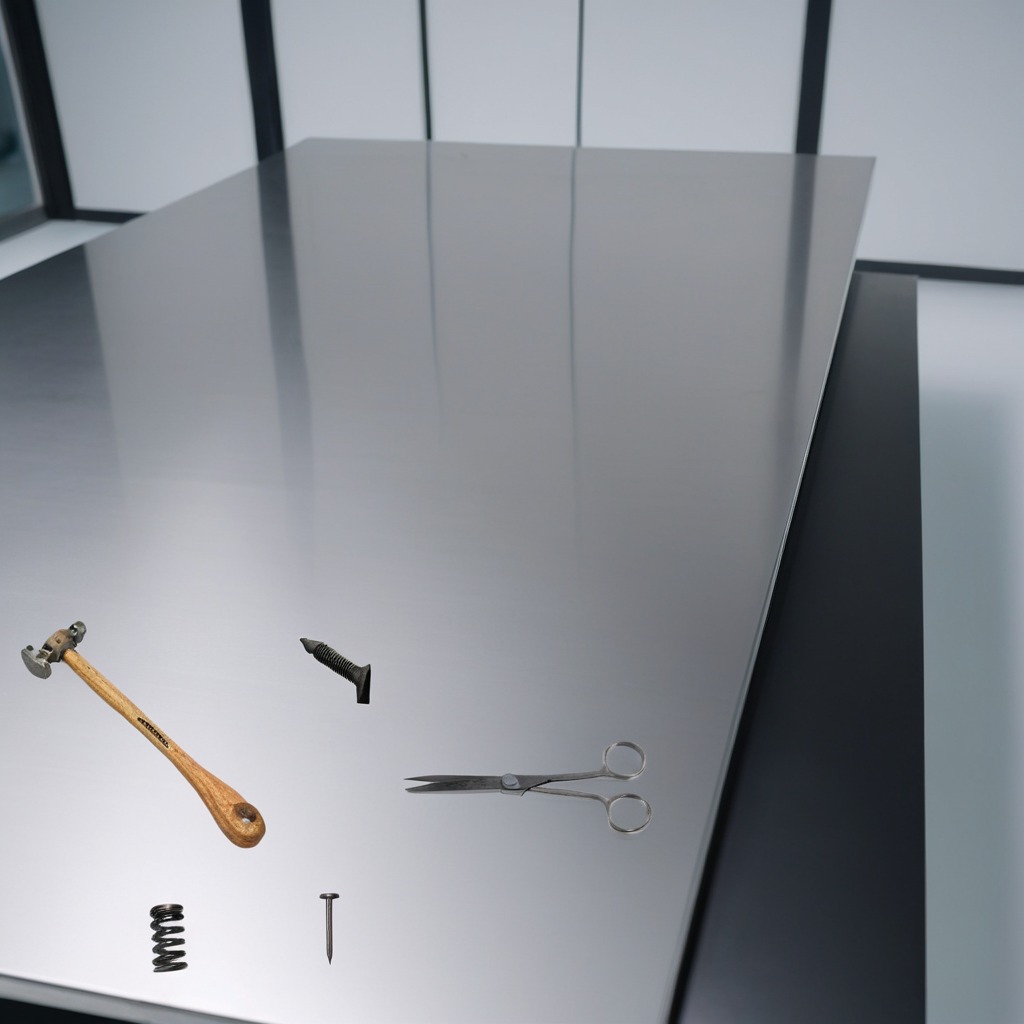
A metal machine screw, an iron nail, a hammer, a coiled metal spring, and a pair of scissors are lying on a stainless steel table in a high-end prototyping lab.